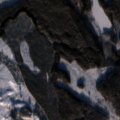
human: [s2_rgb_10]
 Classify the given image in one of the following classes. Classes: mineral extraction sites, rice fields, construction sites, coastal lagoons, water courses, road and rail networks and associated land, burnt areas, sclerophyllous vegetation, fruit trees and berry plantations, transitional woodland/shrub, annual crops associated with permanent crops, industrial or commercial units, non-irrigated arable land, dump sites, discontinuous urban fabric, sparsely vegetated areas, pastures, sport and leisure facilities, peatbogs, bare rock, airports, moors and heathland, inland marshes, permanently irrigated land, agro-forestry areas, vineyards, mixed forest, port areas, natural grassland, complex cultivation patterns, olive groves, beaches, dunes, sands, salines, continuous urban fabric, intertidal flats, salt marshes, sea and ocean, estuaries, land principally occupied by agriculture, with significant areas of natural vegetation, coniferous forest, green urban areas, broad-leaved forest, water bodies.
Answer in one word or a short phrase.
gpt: coniferous forest, mixed forest, transitional woodland/shrub